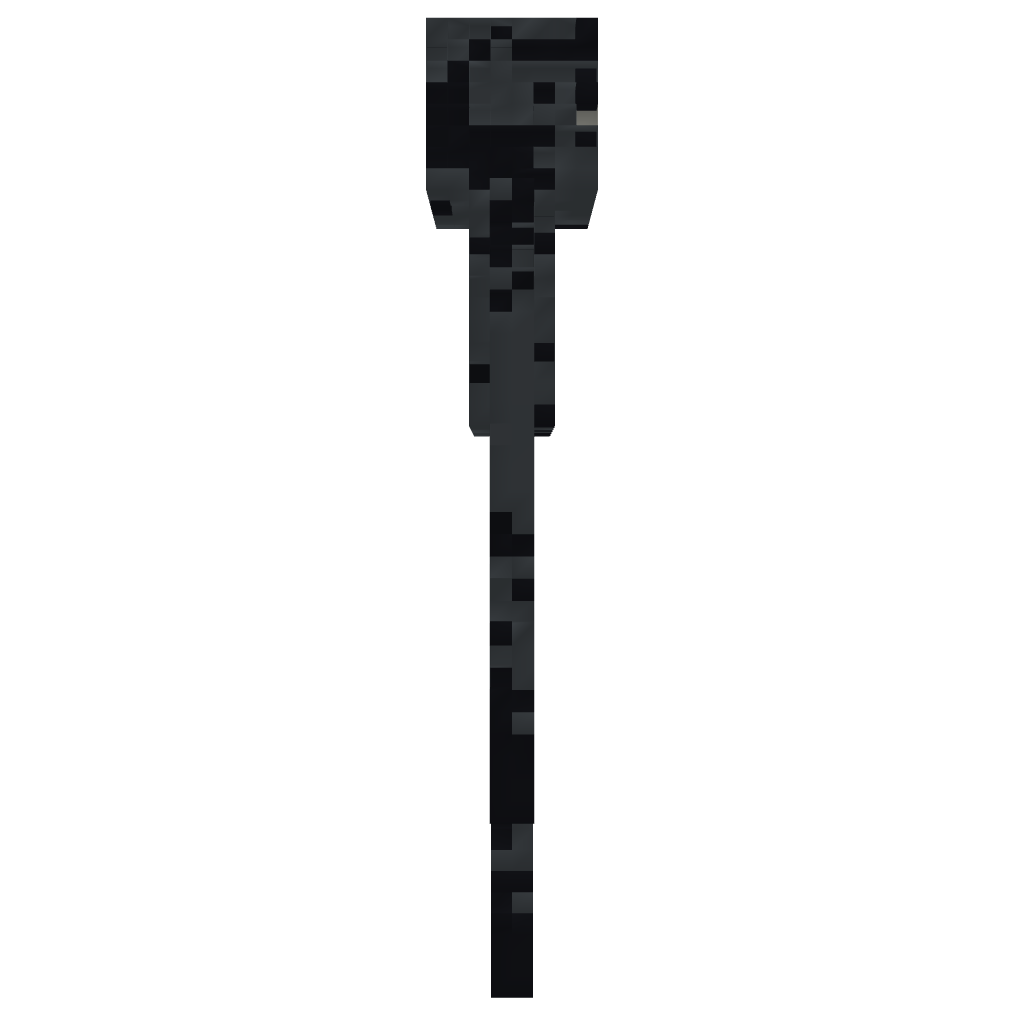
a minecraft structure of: Enderman Statue